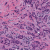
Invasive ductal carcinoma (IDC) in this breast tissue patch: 0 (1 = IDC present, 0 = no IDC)